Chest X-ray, AP view. Patient: 58 years old, sex F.
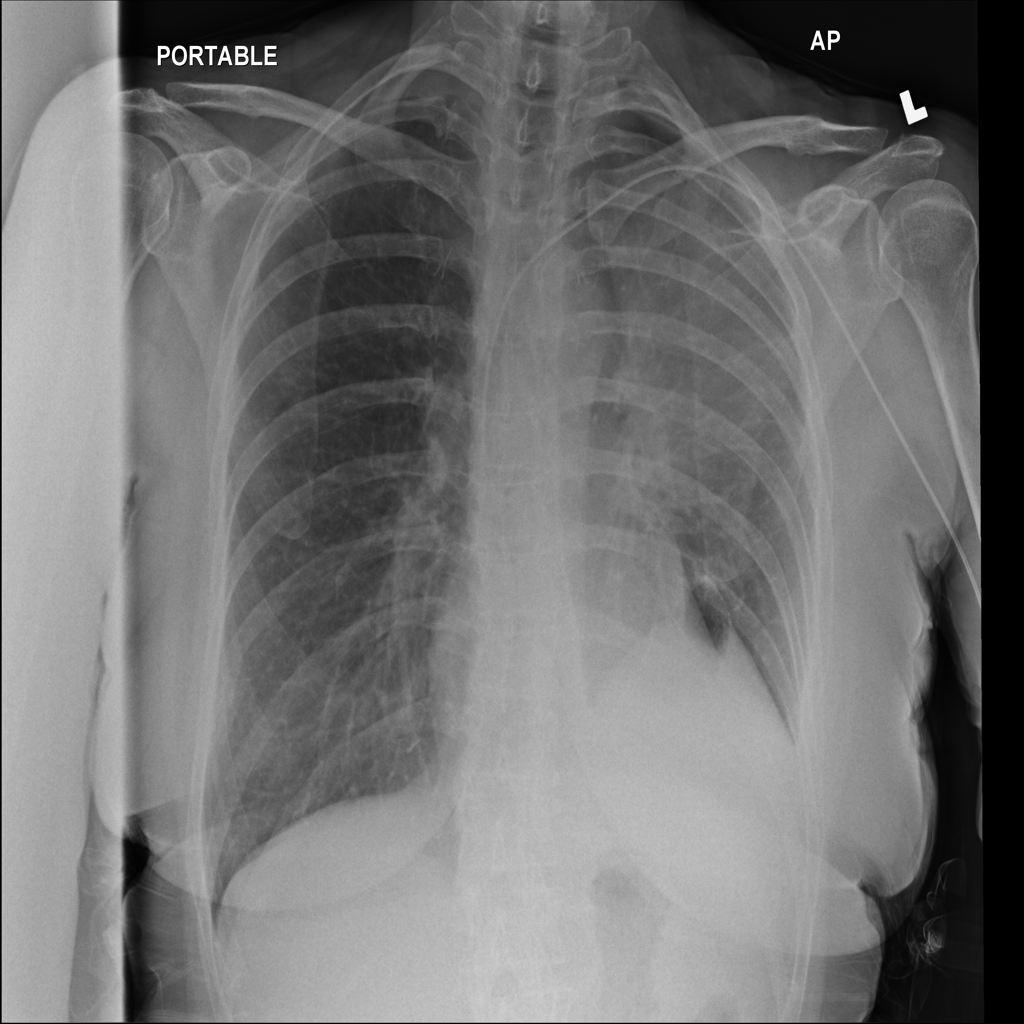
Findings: Effusion, Nodule